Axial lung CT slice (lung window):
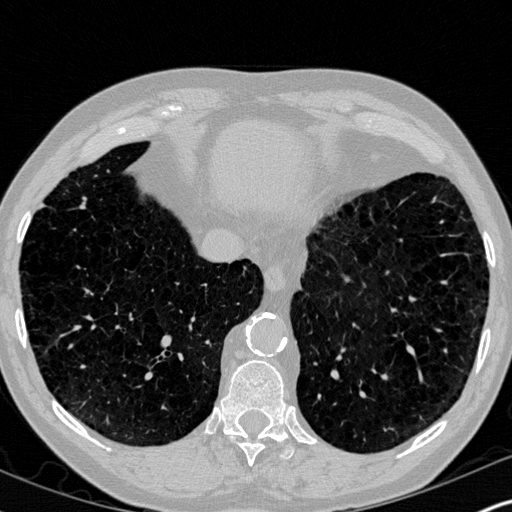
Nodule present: no